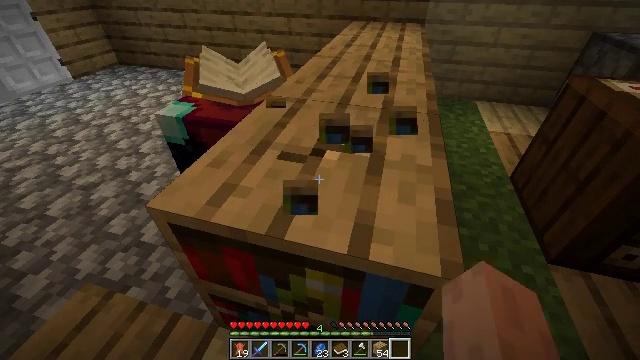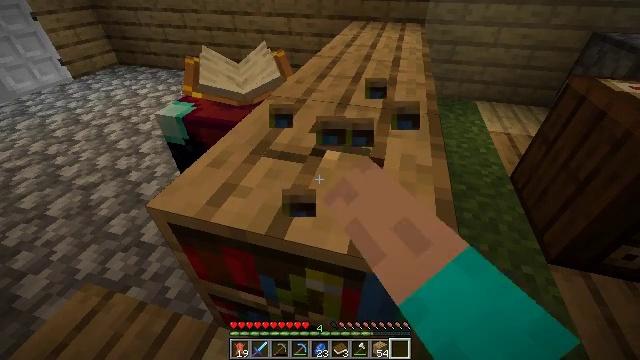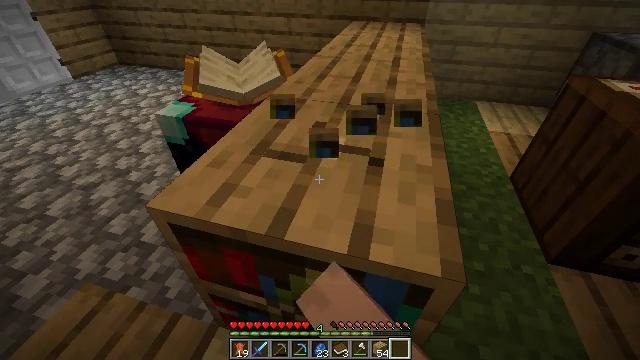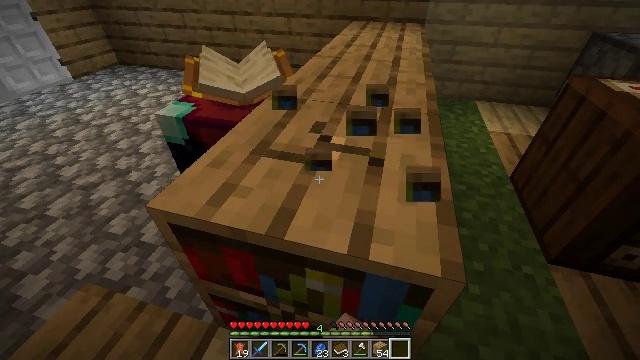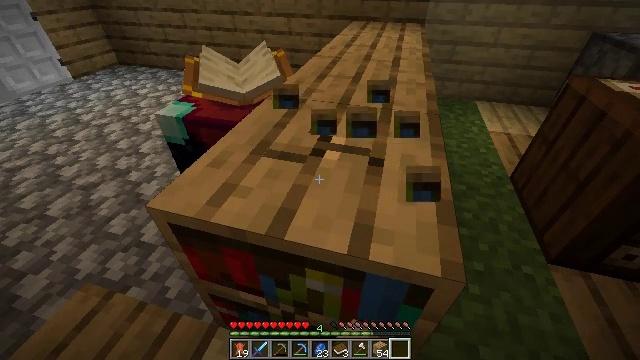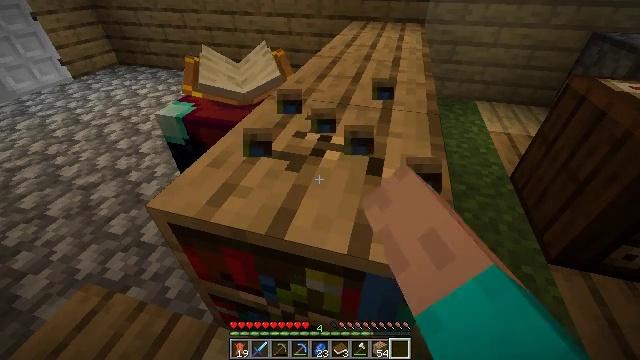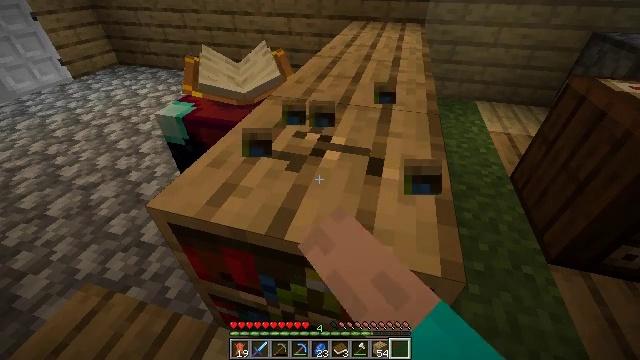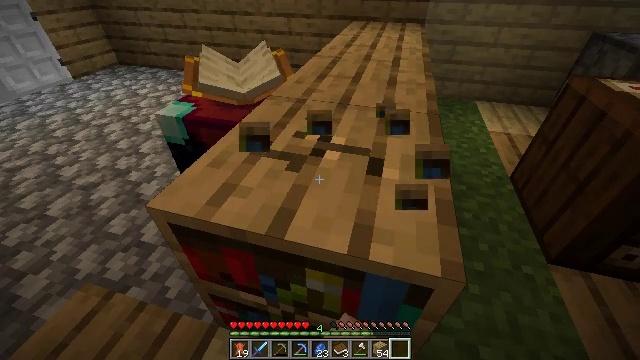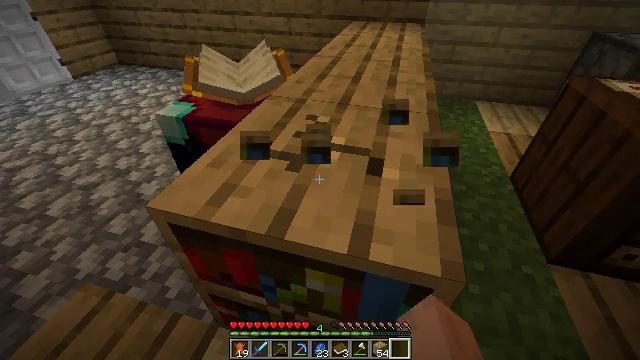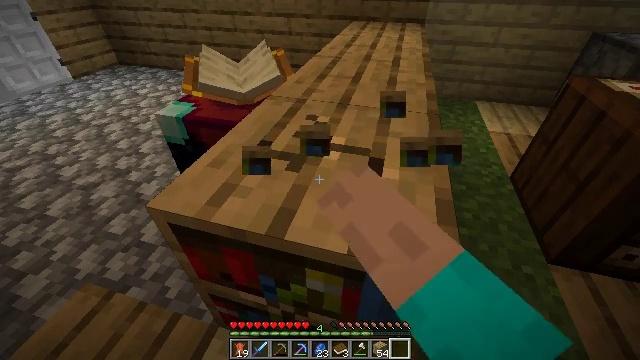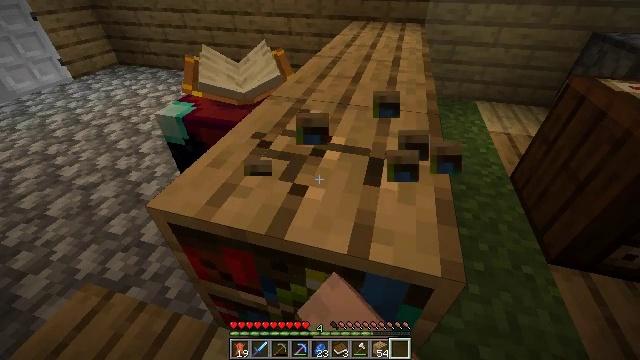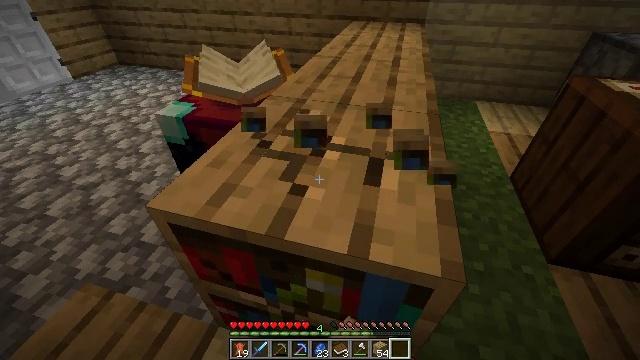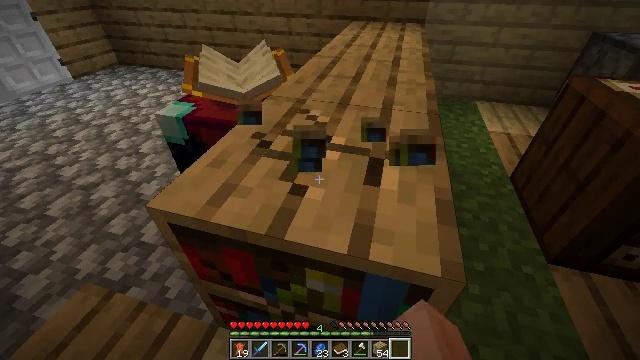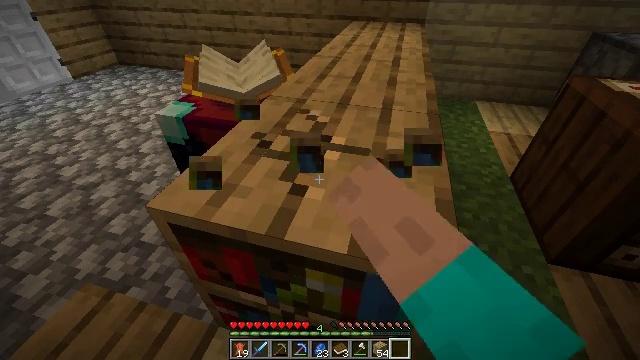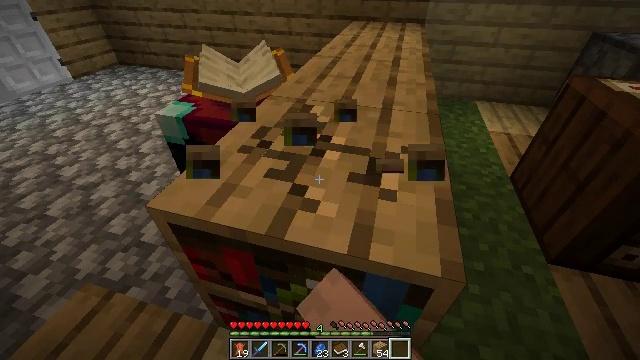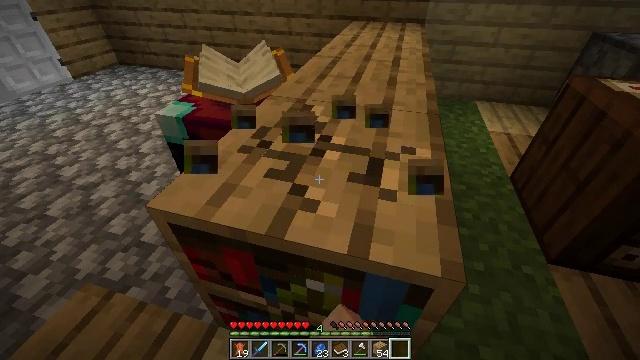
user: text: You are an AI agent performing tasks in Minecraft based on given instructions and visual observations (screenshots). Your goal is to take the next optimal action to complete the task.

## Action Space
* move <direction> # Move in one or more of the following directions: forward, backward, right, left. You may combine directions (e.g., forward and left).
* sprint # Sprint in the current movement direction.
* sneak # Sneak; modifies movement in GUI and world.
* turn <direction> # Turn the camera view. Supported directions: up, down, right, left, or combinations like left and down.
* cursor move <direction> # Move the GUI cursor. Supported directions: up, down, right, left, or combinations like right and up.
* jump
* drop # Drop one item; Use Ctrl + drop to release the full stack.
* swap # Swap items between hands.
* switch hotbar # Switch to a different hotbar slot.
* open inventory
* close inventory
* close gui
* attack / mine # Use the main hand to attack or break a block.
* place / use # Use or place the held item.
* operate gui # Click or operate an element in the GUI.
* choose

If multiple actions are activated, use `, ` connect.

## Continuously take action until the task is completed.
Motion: motion action
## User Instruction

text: Collect books by breaking the bookshelf.
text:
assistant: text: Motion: attack / mine
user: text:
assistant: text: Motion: attack / mine
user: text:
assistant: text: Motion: attack / mine
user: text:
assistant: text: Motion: attack / mine
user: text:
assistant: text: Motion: attack / mine
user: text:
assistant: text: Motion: attack / mine
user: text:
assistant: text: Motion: attack / mine
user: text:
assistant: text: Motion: attack / mine
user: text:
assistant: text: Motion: attack / mine
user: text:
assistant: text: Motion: attack / mine
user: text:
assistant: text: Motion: attack / mine
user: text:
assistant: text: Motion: attack / mine
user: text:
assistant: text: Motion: attack / mine
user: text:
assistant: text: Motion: attack / mine
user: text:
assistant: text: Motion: attack / mine
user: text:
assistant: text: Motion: attack / mine
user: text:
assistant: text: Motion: attack / mine
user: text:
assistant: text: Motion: attack / mine
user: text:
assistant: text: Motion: attack / mine
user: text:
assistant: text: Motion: attack / mine
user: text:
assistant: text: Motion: attack / mine
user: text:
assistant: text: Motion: attack / mine
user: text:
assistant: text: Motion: attack / mine
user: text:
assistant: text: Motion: attack / mine
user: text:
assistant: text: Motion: attack / mine
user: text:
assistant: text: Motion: attack / mine
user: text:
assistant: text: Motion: attack / mine
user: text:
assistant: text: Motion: attack / mine
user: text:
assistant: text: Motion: attack / mine
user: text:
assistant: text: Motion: attack / mine